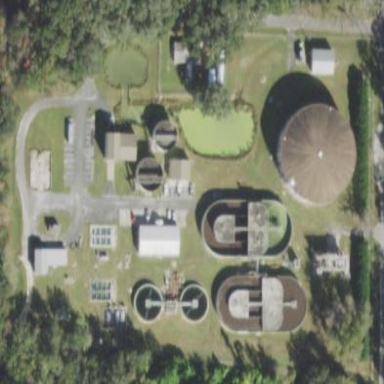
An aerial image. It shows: View of wastewater plant.